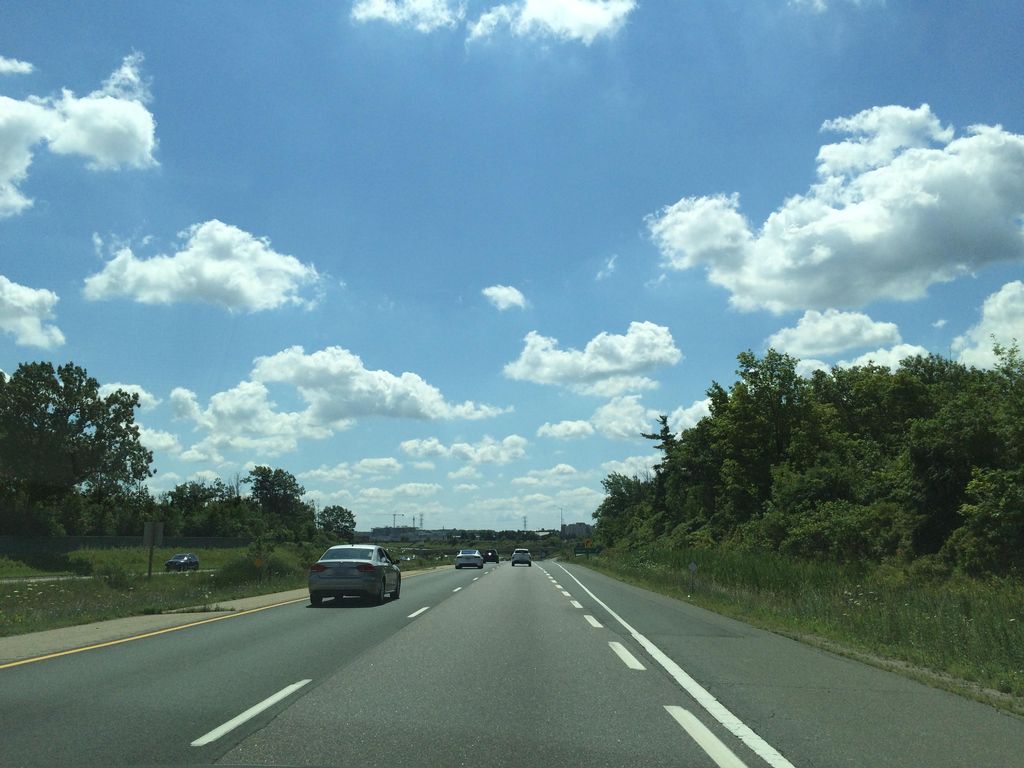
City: hamilton